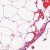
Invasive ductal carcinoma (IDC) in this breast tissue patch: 0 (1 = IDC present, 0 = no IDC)